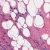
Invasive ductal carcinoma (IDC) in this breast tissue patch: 0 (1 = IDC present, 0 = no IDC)